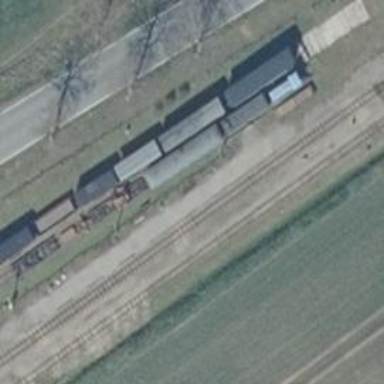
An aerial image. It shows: Railway station that also serves as public transport station.